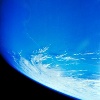
Label: water